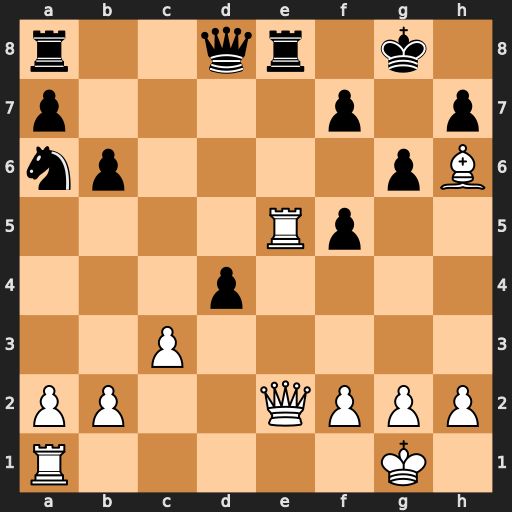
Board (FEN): r2qr1k1/p4p1p/np4pB/4Rp2/3p4/2P5/PP2QPPP/R5K1
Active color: w
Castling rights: -
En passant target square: -
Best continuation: Rxe8+ Qxe8 Qxa6